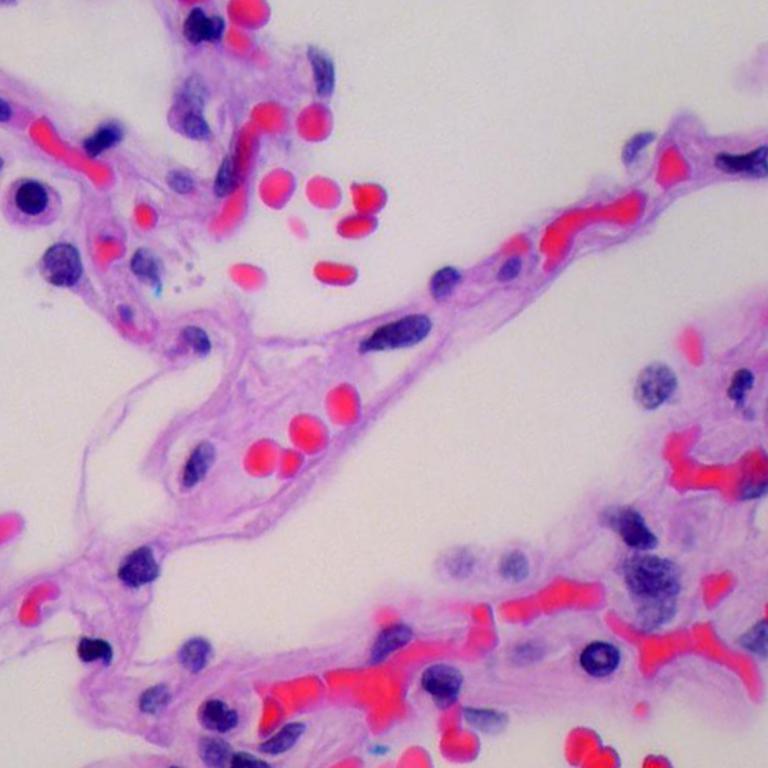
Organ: lung
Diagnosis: benign